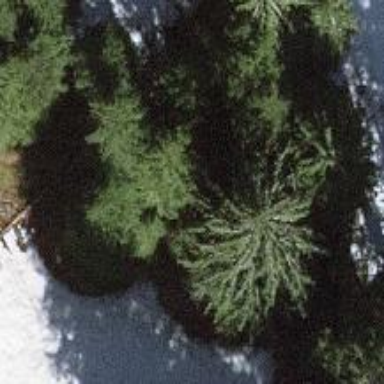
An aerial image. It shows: Single tag "natural: tree."